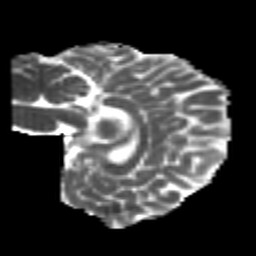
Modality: MD
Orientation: sagittal
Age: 20
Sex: female
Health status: healthy
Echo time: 0.074 s